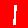
Digit: 1